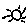
Label: sun